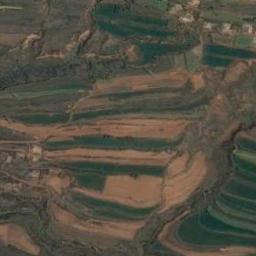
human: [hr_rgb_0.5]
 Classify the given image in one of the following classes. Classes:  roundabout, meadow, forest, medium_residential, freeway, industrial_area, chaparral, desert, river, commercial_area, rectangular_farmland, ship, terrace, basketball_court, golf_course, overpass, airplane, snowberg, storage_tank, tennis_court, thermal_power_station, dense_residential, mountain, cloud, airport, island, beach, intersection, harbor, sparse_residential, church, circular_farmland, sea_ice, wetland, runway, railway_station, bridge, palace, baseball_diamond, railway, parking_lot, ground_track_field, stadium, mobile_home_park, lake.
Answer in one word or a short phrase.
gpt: terrace